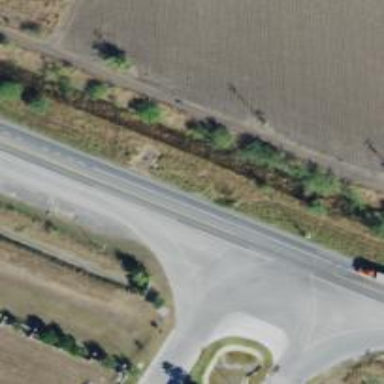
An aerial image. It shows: Trunk link highway.